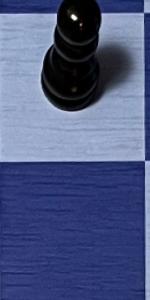
Label: Empty